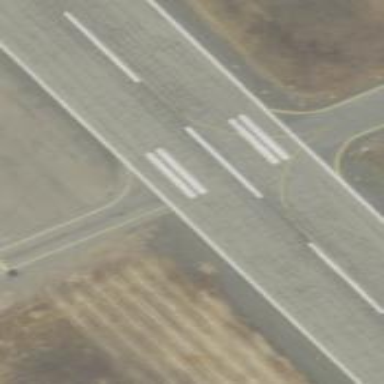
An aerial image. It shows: Runway surface made of asphalt at airport.